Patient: sex F, age 68
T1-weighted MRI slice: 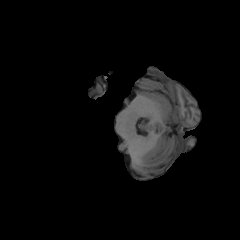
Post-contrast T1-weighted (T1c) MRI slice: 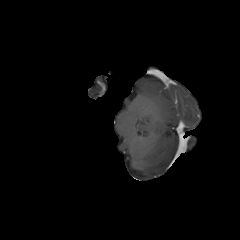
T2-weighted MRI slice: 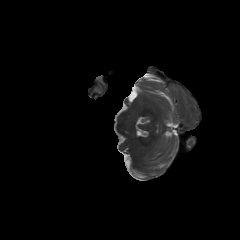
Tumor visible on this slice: no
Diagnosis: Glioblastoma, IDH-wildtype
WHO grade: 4